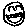
Label: smiley face